Question: looking to create a JPanel border like that highlighted in the image in red below.. i.e. triangle at one side or two sides. I've successfully implement rounded JPanel borders using the info <URL>. Any ideas or tips?

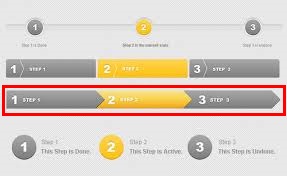
Answer: You might be able to use a 'FlowLayout':
- 'FlowLayout'- 'Override JRadioButton#contains(int, int)'- 'Override JPanel#isOptimizedDrawingEnabled()'

'''
import java.awt.*;
import java.awt.geom.*;
import java.io.Serializable;
import java.util.*;
import java.util.List;
import javax.swing.*;
public final class FlowLayoutOverlapTest {
private static final int BORDER = 1;
public JComponent makeUI() {
JPanel p = new JPanel(new GridLayout(0, 1));
p.setBorder(BorderFactory.createEmptyBorder(20, 2, 20, 2));
p.add(makeBreadcrumbList(0, Color.PINK, Arrays.asList("overlap:", "0px", "button")));
p.add(makeBreadcrumbList(5, Color.CYAN, Arrays.asList("overlap:", "5px", "button")));
p.add(makeBreadcrumbList(9, Color.ORANGE, Arrays.asList("overlap:", "9px", "button")));
return p;
}
private static AbstractButton makeButton(String title, Color color) {
final ToggleButtonBarCellIcon icon = new ToggleButtonBarCellIcon();
AbstractButton b = new JRadioButton(title) {
//http://java-swing-tips.blogspot.jp/2008/11/rounded-corner-jbutton.html
@Override public boolean contains(int x, int y) {
if (Objects.nonNull(icon) && Objects.nonNull(icon.area)) {
return icon.area.contains(x, y);
} else {
return super.contains(x, y);
}
}
};
b.setIcon(icon);
b.setContentAreaFilled(false);
b.setBorder(BorderFactory.createEmptyBorder());
b.setHorizontalTextPosition(SwingConstants.CENTER);
b.setFocusPainted(false);
b.setOpaque(false);
b.setBackground(color);
return b;
}
private static JPanel makePanel(int overlap) {
//http://java-swing-tips.blogspot.com/2013/12/breadcrumb-navigation-with-jradiobutton.html
JPanel p = new JPanel(new FlowLayout(FlowLayout.LEADING, -overlap, 0)) {
@Override public boolean isOptimizedDrawingEnabled() {
return false;
}
};
p.setBorder(BorderFactory.createEmptyBorder(BORDER, overlap + BORDER, BORDER, BORDER));
p.setOpaque(false);
return p;
}
private static JComponent makeBreadcrumbList(int overlap, Color color, List<String> list) {
JPanel p = makePanel(overlap + 1);
ButtonGroup bg = new ButtonGroup();
for (String title : list) {
AbstractButton b = makeButton(title, color);
p.add(b);
bg.add(b);
}
return p;
}
public static void main(String... args) {
EventQueue.invokeLater(new Runnable() {
@Override public void run() {
createAndShowGUI();
}
});
}
public static void createAndShowGUI() {
JFrame f = new JFrame();
f.setDefaultCloseOperation(WindowConstants.EXIT_ON_CLOSE);
f.getContentPane().add(new FlowLayoutOverlapTest().makeUI());
f.setSize(320, 240);
f.setLocationRelativeTo(null);
f.setVisible(true);
}
}
//http://java-swing-tips.blogspot.com/2012/11/make-togglebuttonbar-with-jradiobuttons.html
class ToggleButtonBarCellIcon implements Icon, Serializable {
private static final long serialVersionUID = 1L;
private static final int W = 10;
private static final int H = 21;
public Shape area;
public Shape getShape(Container parent, Component c, int x, int y) {
int w = c.getWidth() - 1;
int h = c.getHeight() - 1;
int h2 = (int)(h * .5 + .5);
int w2 = W;
Path2D.Float p = new Path2D.Float();
p.moveTo(0, 0);
p.lineTo(w - w2, 0);
p.lineTo(w, h2);
p.lineTo(w - w2, h);
p.lineTo(0, h);
if (c != parent.getComponent(0)) {
p.lineTo(w2, h2);
}
p.closePath();
return AffineTransform.getTranslateInstance(x, y).createTransformedShape(p);
}
@Override public void paintIcon(Component c, Graphics g, int x, int y) {
Container parent = c.getParent();
if (Objects.isNull(parent)) {
return;
}
area = getShape(parent, c, x, y);
Color bgc = parent.getBackground();
Color borderColor = Color.GRAY.brighter();
if (c instanceof AbstractButton) {
ButtonModel m = ((AbstractButton) c).getModel();
if (m.isSelected() || m.isRollover()) {
bgc = c.getBackground();
borderColor = Color.GRAY;
}
}
Graphics2D g2 = (Graphics2D) g.create();
g2.setPaint(bgc);
g2.fill(area);
g2.setPaint(borderColor);
g2.draw(area);
g2.dispose();
}
@Override public int getIconWidth() {
return 100;
}
@Override public int getIconHeight() {
return H;
}
}
'''